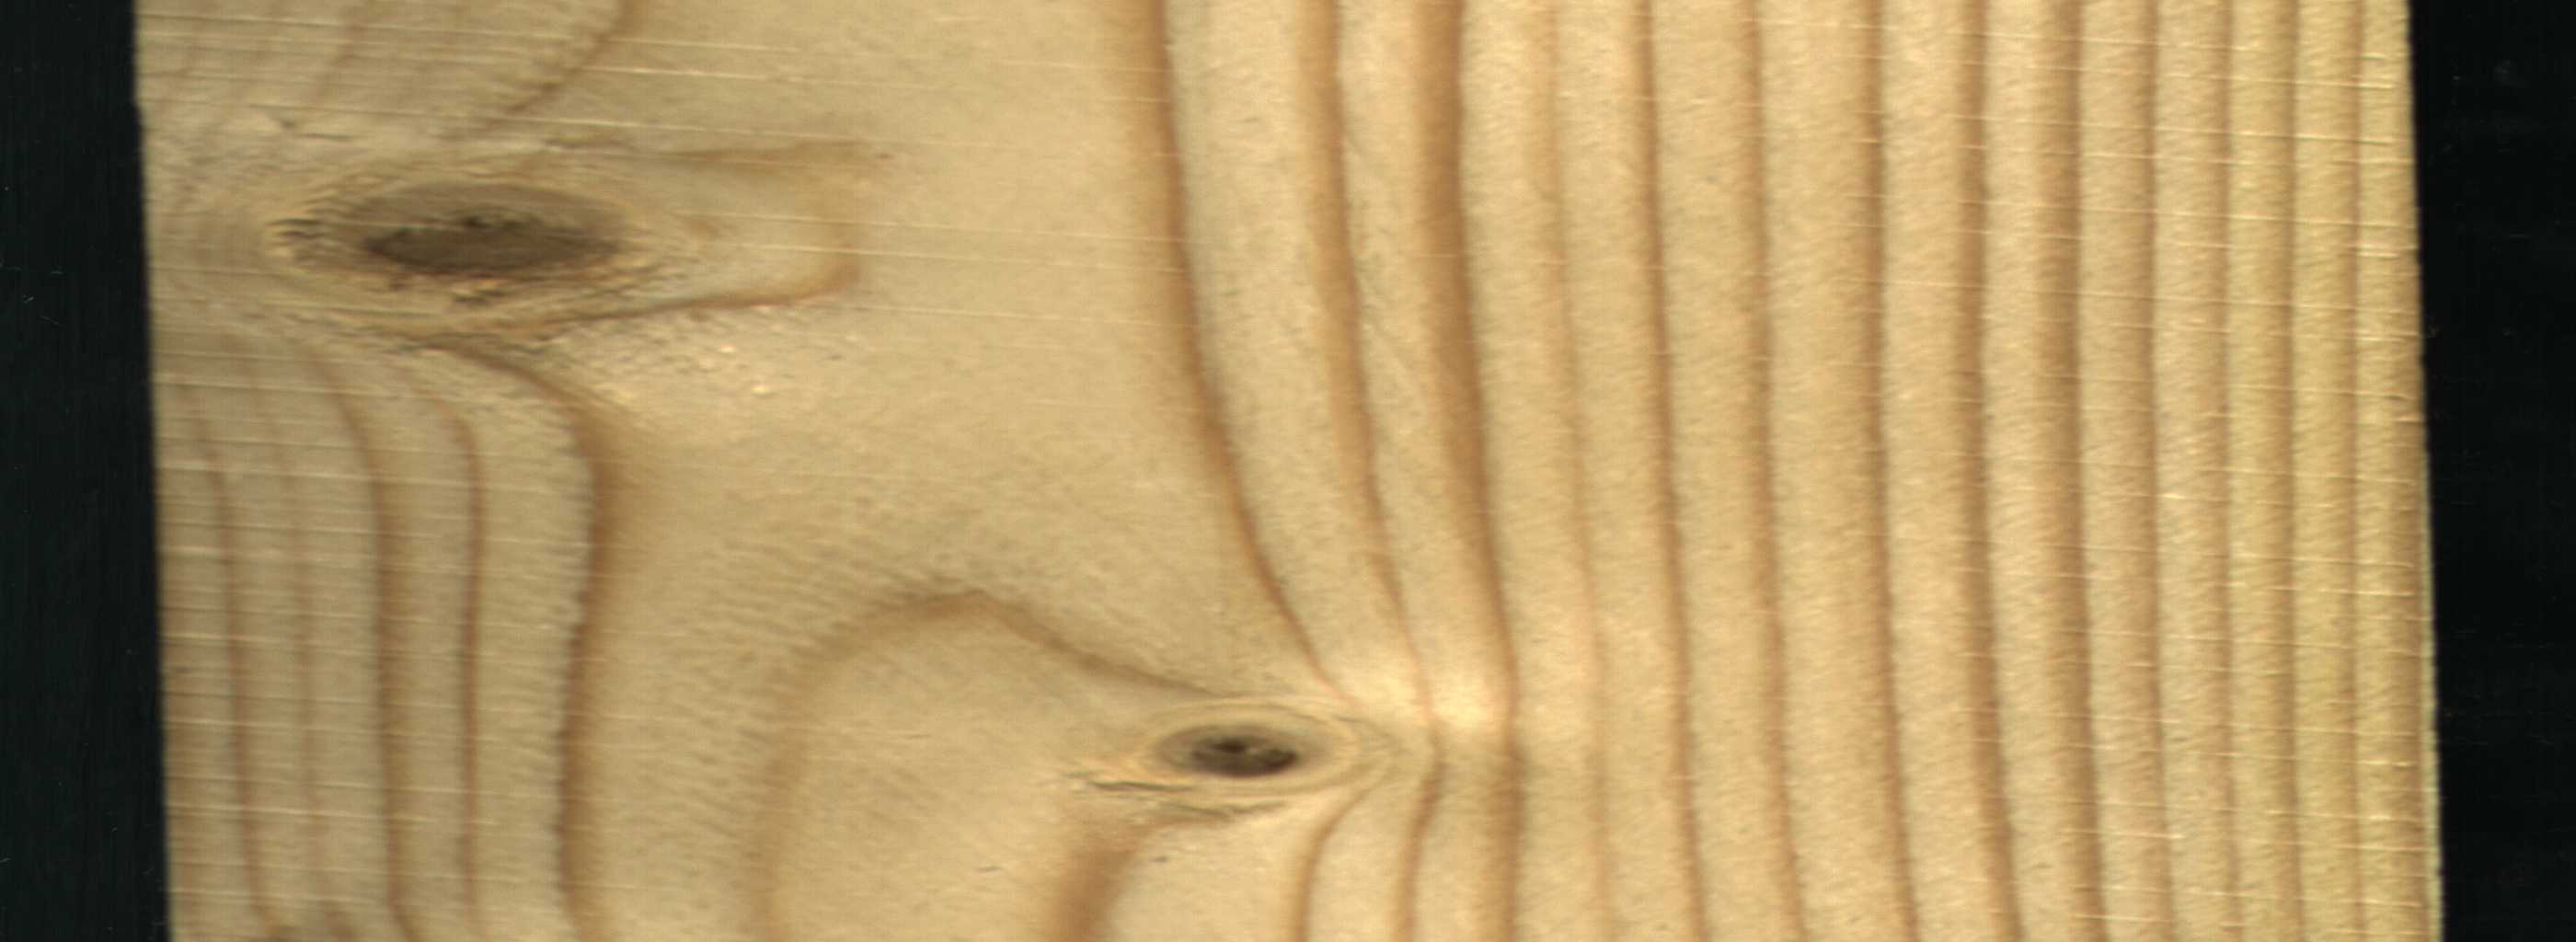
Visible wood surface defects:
Live_Knot
Live_Knot